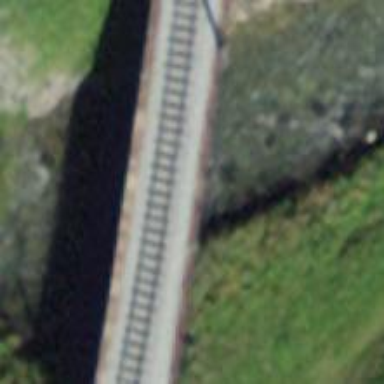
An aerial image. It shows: Narrow-gauge railway bridge with electrified contact line.